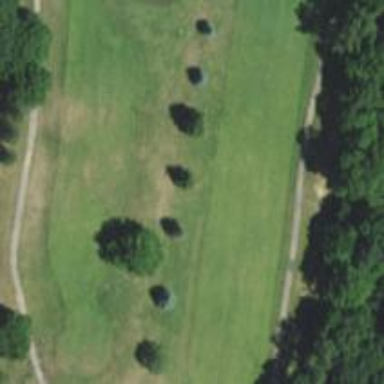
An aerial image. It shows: View of golf hole.